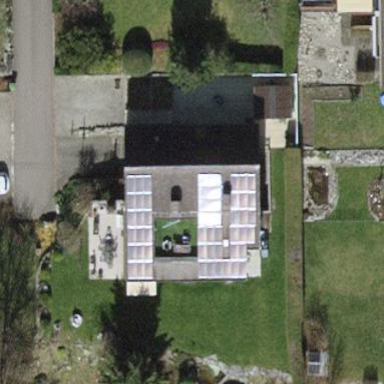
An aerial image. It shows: Building with tile roof.